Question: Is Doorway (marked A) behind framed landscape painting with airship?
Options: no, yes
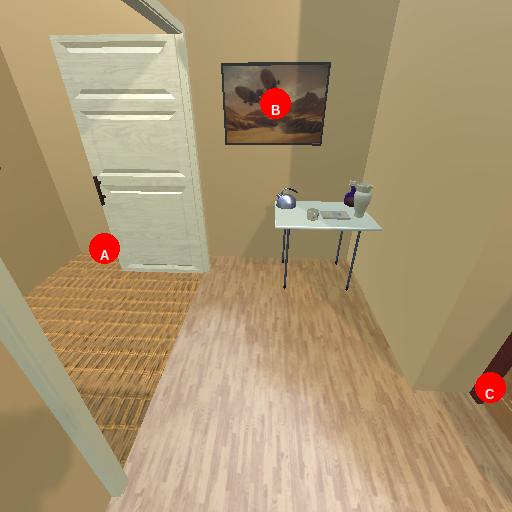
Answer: no